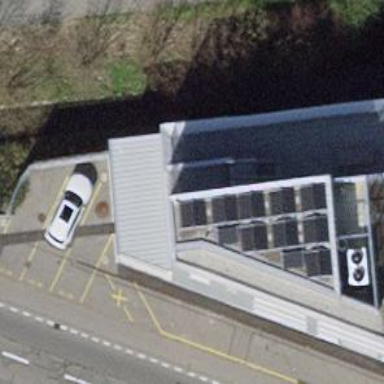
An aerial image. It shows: Building with flat roof.